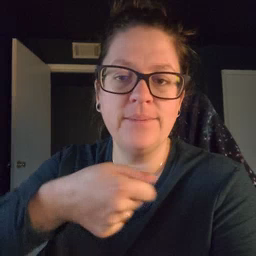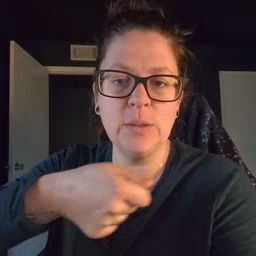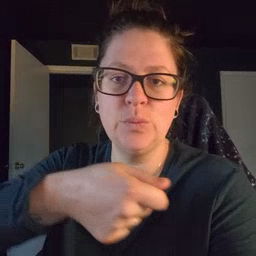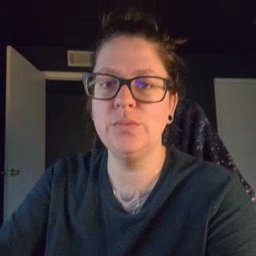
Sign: vacuum